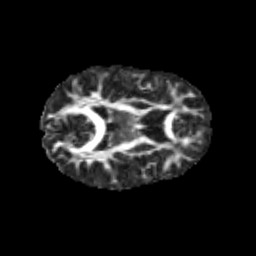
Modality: FA
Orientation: axial
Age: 12
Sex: female
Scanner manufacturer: siemens
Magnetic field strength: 3 T
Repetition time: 3.8 s
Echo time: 0.07 s